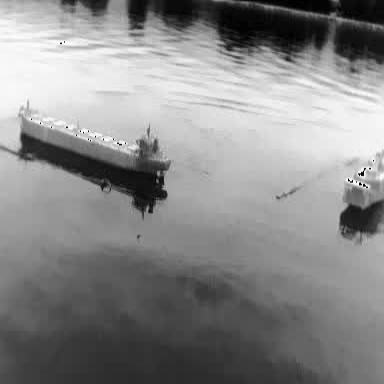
There is a container_ship in the infrared image.